Question: '''
ConfigurationError at /testapi/
The DNS query name does not exist: _mongodb._tcp.none.mongodb.net.
'''
Output with error:

utlis.py
for extracting db list from mongo db
This code works fine when run on a different python file, but I'm getting error when I run with a django project.
'''
from urllib.parse import quote_plus
from pymongo import MongoClient
def auth(username, password, cluster_uri):
username = quote_plus(username)
password = quote_plus(password)
conn_str = "mongodb+srv://{}:{}@{}.mongodb.net/?retryWrites=true&w=majority".format(
username,
password,
cluster_uri
)
return MongoClient(conn_str)
def getDatabaseList(username, password, cluster_address):
client = auth(username, password, cluster_address)
dbs = client.list_database_names() # returns a list of databases
return dbs
'''
views.py
'''
from rest_framework import status
from rest_framework.decorators import permission_classes
from rest_framework.response import Response
from rest_framework.views import APIView
from rest_framework.permissions import AllowAny, IsAuthenticated
from .utils import getDatabaseList
u/permission_classes([AllowAny])
class TestViewSet(APIView):
def post(self, request):
username = request.data.get('username')
password = request.data.get('password')
cluster_address = request.data.get('cluster_address')
dblist = getDatabaseList(username, password, cluster_address)
return Response({'dblist': dblist}, status=status.HTTP_200_OK)
'''
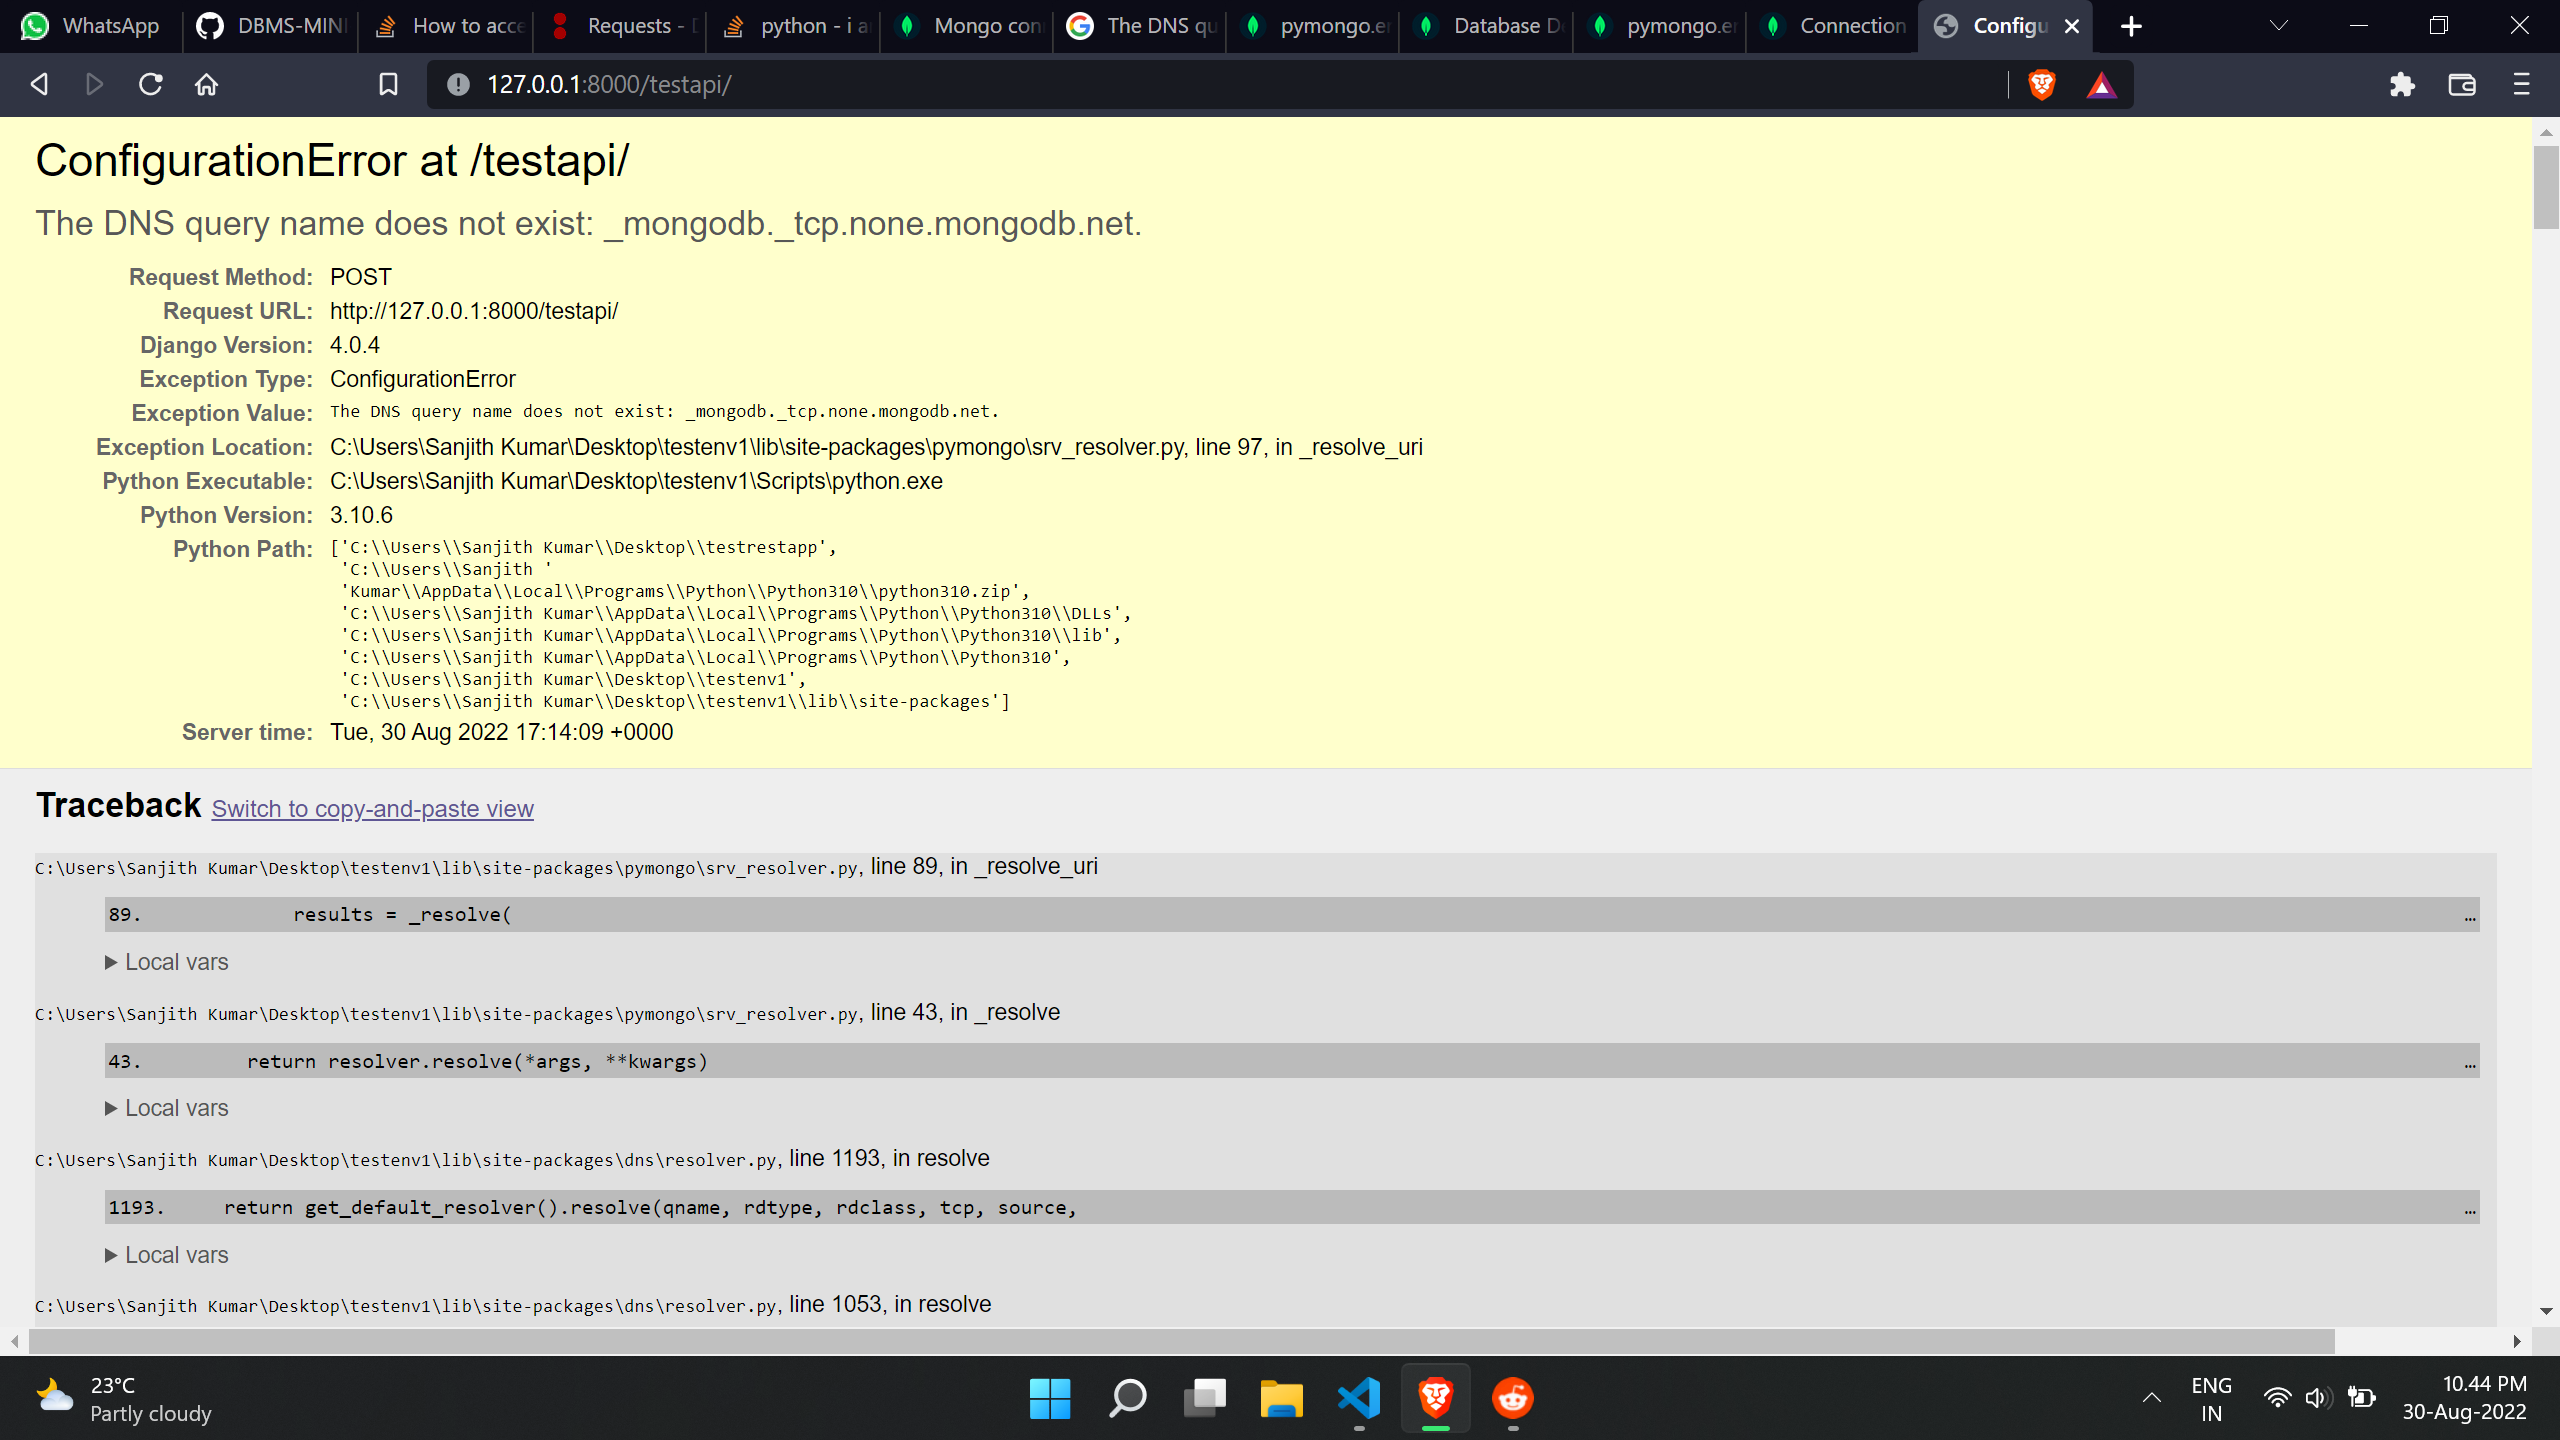
Answer: I got the solution. Instead of using 'request.get.data('name')'
using 'request.POST['name']' worked flawlessly